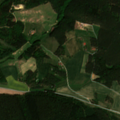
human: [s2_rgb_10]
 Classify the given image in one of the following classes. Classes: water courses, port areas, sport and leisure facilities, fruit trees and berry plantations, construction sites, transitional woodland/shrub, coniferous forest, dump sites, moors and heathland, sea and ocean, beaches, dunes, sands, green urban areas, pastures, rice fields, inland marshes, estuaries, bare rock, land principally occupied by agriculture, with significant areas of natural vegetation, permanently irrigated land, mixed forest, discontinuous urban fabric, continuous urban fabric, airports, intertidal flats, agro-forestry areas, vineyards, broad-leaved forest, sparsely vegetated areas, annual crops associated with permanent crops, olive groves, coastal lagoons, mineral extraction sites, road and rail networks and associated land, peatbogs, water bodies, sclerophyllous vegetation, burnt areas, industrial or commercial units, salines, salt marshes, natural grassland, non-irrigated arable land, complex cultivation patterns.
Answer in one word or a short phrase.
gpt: non-irrigated arable land, coniferous forest, mixed forest